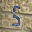
Label: 5